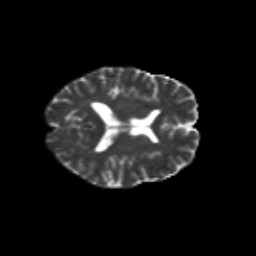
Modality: T2w
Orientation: axial
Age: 52
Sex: female
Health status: healthy
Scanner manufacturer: siemens
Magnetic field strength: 3 T
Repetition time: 10.8 s
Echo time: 0.082 s